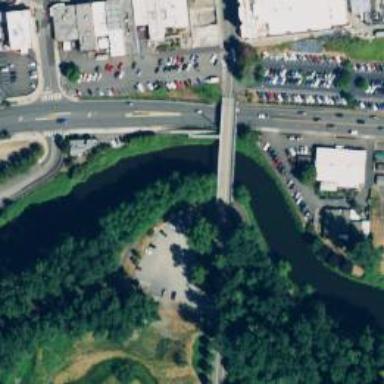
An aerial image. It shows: Secondary road with bridge.